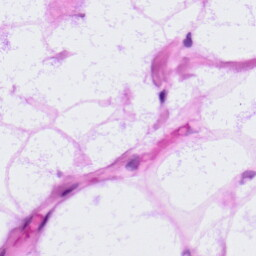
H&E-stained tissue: LymphNode